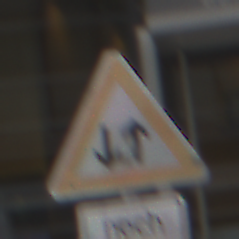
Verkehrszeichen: Gegenverkehr
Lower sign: LaengeEinerStrecke3
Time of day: Midday
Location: Outdoor (Urban)
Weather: Overcast
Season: NotSpecified
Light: Natural